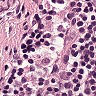
Metastatic tissue present: no